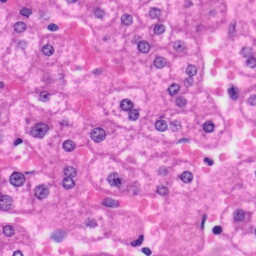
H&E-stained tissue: Liver